【题型】解答题　【知识点】解析几何　【难度】hard
已知双曲线$C$:$\dfrac{y^2}{a^2} - \dfrac{x^2}{b^2} = 1(a > 0,\ b > 0)$的离心率为$2$，点$(6,4)$在$C$上，$A$、$B$为双曲线的上、下顶点，$P$为$C$上支上的动点（点$P$与$A$不重合），直线$BP$和直线$y=1$交于点$N$，直线$NA$交$C$的上支于点$Q$。

(1) 求$C$的方程；\\
(2) 探究直线$PQ$是否过定点，若过定点，求出该定点坐标；否则，请说明理由；\\
(3) 设$S_1$，$S_2$分别为$\triangle ABN$和$\triangle NPQ$的外接圆面积，求$\sqrt{\dfrac{S_1}{S_2}}$的取值范围。
【解答】
【答案】(1) $\boldsymbol{\dfrac{y^2}{4} - \dfrac{x^2}{12} = 1}$；\\
(2) 直线$PQ$过定点$\boldsymbol{(0,4)}$；\\
(3) $\boldsymbol{\sqrt{\dfrac{S_1}{S_2}} \in \left(0,\dfrac{1}{3}\right]}$

【解析】
(1) $\because e = \dfrac{c}{a} = 2$，点$(6,4)$在$C$上，\\
故$\dfrac{16}{a^2} - \dfrac{36}{b^2} = 1$，\\
又$a^2 + b^2 = c^2$，\\
$\therefore a^2 = 4$，$b^2 = 12$，\\
$\therefore C$的方程为$\dfrac{y^2}{4} - \dfrac{x^2}{12} = 1$。

(2) $\because PQ$斜率存在，设$PQ: y = kx + t$，与$\dfrac{y^2}{4} - \dfrac{x^2}{12} = 1$联立消去$y$得：\\
$(3k^2 - 1)x^2 + 6ktx + 3t^2 - 12 = 0$，设$P(x_1,y_1)$，$Q(x_2,y_2)$，\\
则$\begin{cases}\\
3k^2 - 1 \neq 0 \\
\Delta = 36k^2t^2 - 4(3k^2 - 1)(3t^2 - 12) > 0 \\
y_1 > 0,\ y_2 > 0
\end{cases}$，\\
$x_1 + x_2 = -\dfrac{6kt}{3k^2 - 1}$，$x_1x_2 = \dfrac{3t^2 - 12}{3k^2 - 1}$，

又$k_{PA} \cdot k_{PB} = \dfrac{y_1 + 2}{x_1} \cdot \dfrac{y_1 - 2}{x_1} = \dfrac{y_1^2 - 4}{x_1^2} = \dfrac{\frac{x_1^2}{3}}{x_1^2} = \dfrac{1}{3}$，\\
设$N(x_0,1)$，则$k_{NB} = \dfrac{3}{x_0}$，$k_{NA} = \dfrac{-1}{x_0}$，则$k_{PB} = -3k_{AQ}$，则$k_{AP}k_{AQ} = -\dfrac{1}{9}$，\\
$\therefore \dfrac{y_1 - 2}{x_1} \cdot \dfrac{y_2 - 2}{x_2} = -\dfrac{1}{9}$，\\
$\therefore \dfrac{kx_1 + t - 2}{x_1} \cdot \dfrac{kx_2 + t - 2}{x_2} = -\dfrac{1}{9}$，\\
$\therefore \left(k^2 + \dfrac{1}{9}\right)x_1x_2 + k(t - 2)(x_1 + x_2) + (t - 2)^2 = 0$，\\
即$\left(k^2 + \dfrac{1}{9}\right)\dfrac{3t^2 - 12}{3k^2 - 1} - \dfrac{6k^2t(t - 2)}{3k^2 - 1} + (t - 2)^2 = 0$，\\
化简得$-\dfrac{2}{3}t^2 + 4t - \dfrac{16}{3} = 0$，\\
$\therefore t^2 - 6t + 8 = 0$，\\
$\therefore t = 4$（$t = 2$舍去），\\
因为当$t = 2$时，$x_1x_2 = \dfrac{3t^2 - 12}{3k^2 - 1} = 0$，故点$P$与$A$重合，不合题意，\\
$\therefore PQ: y = kx + 4$，直线$PQ$过定点$(0,4)$。

(3) 在$\triangle ABN$中，根据正弦定理得：$\dfrac{|AB|}{\sin\angle ANB} = 2r_1$，$r_1$为$\triangle ABN$外接圆的半径，\\
在$\triangle NPQ$中，根据正弦定理得：$\dfrac{|PQ|}{\sin\angle PNQ} = 2r_2$，$r_2$为$\triangle NPQ$外接圆的半径，\\
$\because \angle ANB + \angle PNQ = \pi$，\\
$\therefore \sin\angle ANB = \sin\angle PNQ$，故$\dfrac{r_1}{r_2} = \dfrac{|AB|}{|PQ|}$，\\
由于$S_1$，$S_2$分别为$\triangle ABN$和$\triangle NPQ$的外接圆面积，\\
故$S_1 = \pi r_1^2$，$S_2 = \pi r_2^2$，\\
则$\sqrt{\dfrac{S_1}{S_2}} = \dfrac{r_1}{r_2} = \dfrac{|AB|}{|PQ|} = \dfrac{4}{|PQ|}$。

设$PQ: y = kx + 4$，与$\dfrac{y^2}{4} - \dfrac{x^2}{12} = 1$联立消去$y$得：$(3k^2 - 1)x^2 + 24kx + 36 = 0$，\\
设$P(x_1,y_1)$，$Q(x_2,y_2)$，则$\begin{cases}
3k^2 - 1 \neq 0 \\
\Delta = 576k^2 - 144(3k^2 - 1) > 0 \\
y_1 > 0,\ y_2 > 0
\end{cases}$，\\
$x_1 + x_2 = -\dfrac{24k}{3k^2 - 1}$，$x_1x_2 = \dfrac{36}{3k^2 - 1}$，\\
又结合图像可知$x_1x_2 = \dfrac{36}{3k^2 - 1} < 0$，\\
解得：$-\dfrac{\sqrt{3}}{3} < k < \dfrac{\sqrt{3}}{3}$，\\
$|PQ| = \sqrt{1 + k^2}|x_1 - x_2| = \dfrac{12(1 + k^2)}{|1 - 3k^2|}$，$\dfrac{4}{|PQ|} = \dfrac{1 - 3k^2}{3 + 3k^2} = \dfrac{-3k^2 - 3 + 4}{3 + 3k^2} = -1 + \dfrac{4}{3 + 3k^2}$，\\
因为$-\dfrac{\sqrt{3}}{3} < k < \dfrac{\sqrt{3}}{3}$，所以$3 \le 3 + 3k^2 < 4$，$1 < \dfrac{4}{3 + 3k^2} \le \dfrac{4}{3}$，$0 < -1 + \dfrac{4}{3 + 3k^2} \le \dfrac{1}{3}$，\\
$\therefore\sqrt{\dfrac{S_1}{S_2}} \in \left(0,\dfrac{1}{3}\right]$。
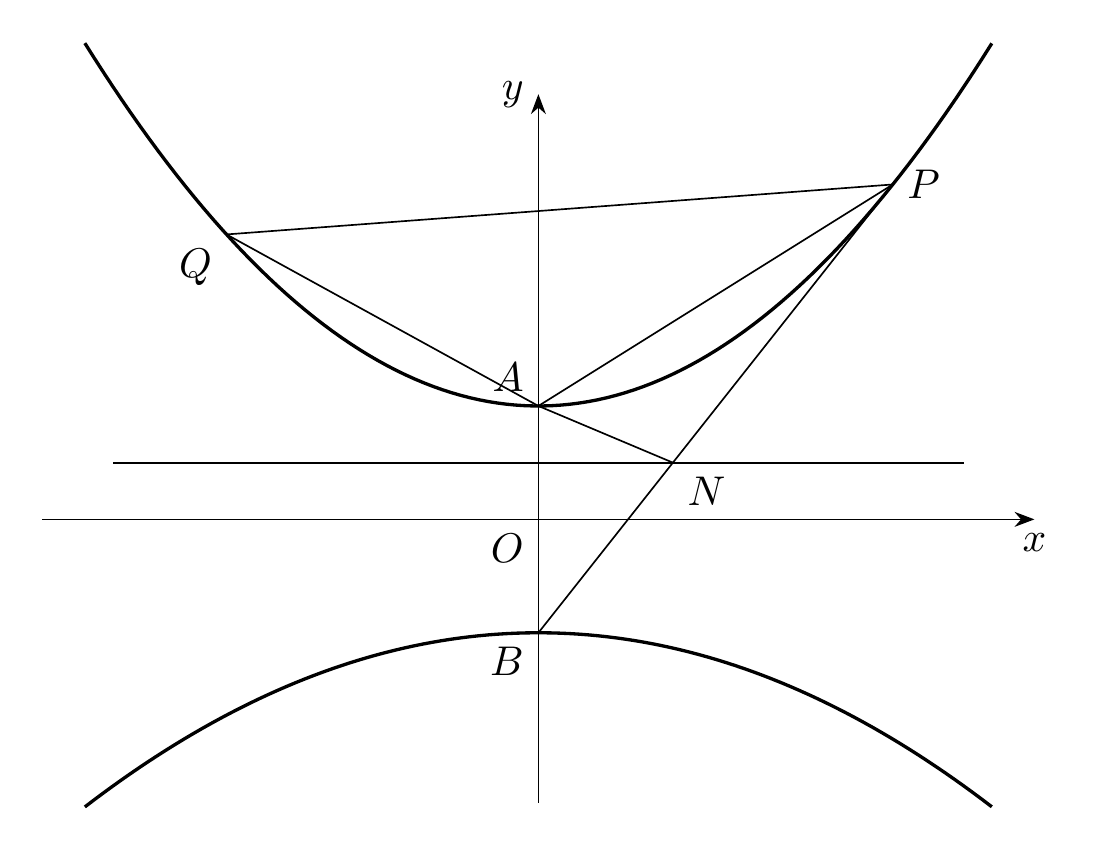